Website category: movie
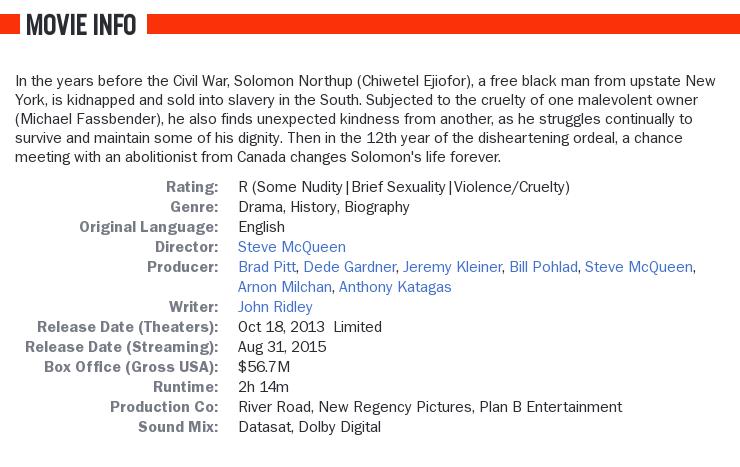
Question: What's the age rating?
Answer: R (Some Nudity|Brief Sexuality|Violence/Cruelty)

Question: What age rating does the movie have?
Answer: R (Some Nudity|Brief Sexuality|Violence/Cruelty)

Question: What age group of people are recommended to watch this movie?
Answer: R (Some Nudity|Brief Sexuality|Violence/Cruelty)

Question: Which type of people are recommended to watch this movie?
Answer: R (Some Nudity|Brief Sexuality|Violence/Cruelty)

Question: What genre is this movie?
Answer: drama, history, biography

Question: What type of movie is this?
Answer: drama, history, biography

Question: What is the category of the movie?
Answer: drama, history, biography

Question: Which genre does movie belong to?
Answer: drama, history, biography

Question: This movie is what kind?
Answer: drama, history, biography

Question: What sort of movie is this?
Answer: drama, history, biography

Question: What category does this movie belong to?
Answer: drama, history, biography

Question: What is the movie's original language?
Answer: English

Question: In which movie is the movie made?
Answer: English

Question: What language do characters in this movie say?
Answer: English

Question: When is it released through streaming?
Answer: Aug 31, 2015

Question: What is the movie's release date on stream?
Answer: Aug 31, 2015

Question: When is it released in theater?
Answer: Oct 18, 2013 limited

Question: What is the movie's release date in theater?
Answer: Oct 18, 2013 limited

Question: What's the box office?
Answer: $56.7M

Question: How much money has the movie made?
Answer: $56.7M

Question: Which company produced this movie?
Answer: River Road, New Regency Pictures, Plan B Entertainment

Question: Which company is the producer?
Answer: River Road, New Regency Pictures, Plan B Entertainment

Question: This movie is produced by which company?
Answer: River Road, New Regency Pictures, Plan B Entertainment

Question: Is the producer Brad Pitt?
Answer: yes

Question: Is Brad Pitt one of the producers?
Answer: yes

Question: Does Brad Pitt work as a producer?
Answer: yes

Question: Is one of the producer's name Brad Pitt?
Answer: yes

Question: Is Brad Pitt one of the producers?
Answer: yes

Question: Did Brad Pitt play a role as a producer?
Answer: yes

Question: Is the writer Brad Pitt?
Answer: no

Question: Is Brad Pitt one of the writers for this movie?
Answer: no

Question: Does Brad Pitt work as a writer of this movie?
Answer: no

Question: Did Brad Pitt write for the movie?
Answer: no

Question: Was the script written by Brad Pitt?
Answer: no

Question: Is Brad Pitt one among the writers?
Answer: no

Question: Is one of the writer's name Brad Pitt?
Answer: no

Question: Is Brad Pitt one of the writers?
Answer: no

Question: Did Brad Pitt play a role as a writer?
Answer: no

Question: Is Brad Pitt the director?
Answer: no

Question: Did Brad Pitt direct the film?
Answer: no

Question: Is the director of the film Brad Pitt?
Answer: no

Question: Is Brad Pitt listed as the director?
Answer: no

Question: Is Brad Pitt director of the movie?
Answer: no

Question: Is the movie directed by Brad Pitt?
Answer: no

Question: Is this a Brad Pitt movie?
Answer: no

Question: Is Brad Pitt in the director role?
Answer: no

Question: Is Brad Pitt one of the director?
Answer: no

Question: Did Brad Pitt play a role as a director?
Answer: no

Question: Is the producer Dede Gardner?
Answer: yes

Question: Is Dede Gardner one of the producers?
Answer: yes

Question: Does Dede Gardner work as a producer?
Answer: yes

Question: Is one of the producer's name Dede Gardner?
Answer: yes

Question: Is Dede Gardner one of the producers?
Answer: yes

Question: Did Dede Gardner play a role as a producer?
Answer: yes

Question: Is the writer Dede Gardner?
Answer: no

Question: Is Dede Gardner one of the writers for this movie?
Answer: no

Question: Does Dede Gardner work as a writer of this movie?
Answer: no

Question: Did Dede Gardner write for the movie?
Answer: no

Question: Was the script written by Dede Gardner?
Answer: no

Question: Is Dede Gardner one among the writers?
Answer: no

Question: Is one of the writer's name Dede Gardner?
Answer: no

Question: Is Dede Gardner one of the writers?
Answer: no

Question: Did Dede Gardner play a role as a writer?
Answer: no

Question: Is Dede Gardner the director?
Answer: no